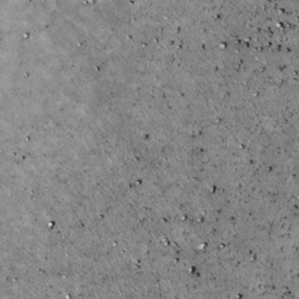
Label: non_frost